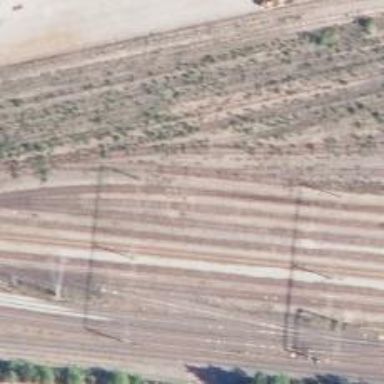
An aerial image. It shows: Rail yard with electrified contact lines for the trains.